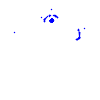
Particle: pion